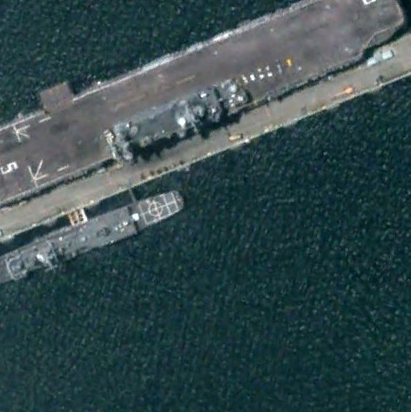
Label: assault